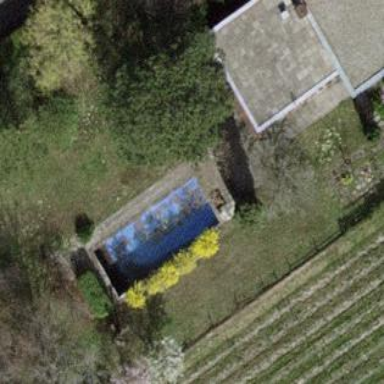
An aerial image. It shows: Swimming pool located in leisure land.